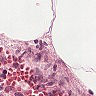
Metastatic tissue present: no